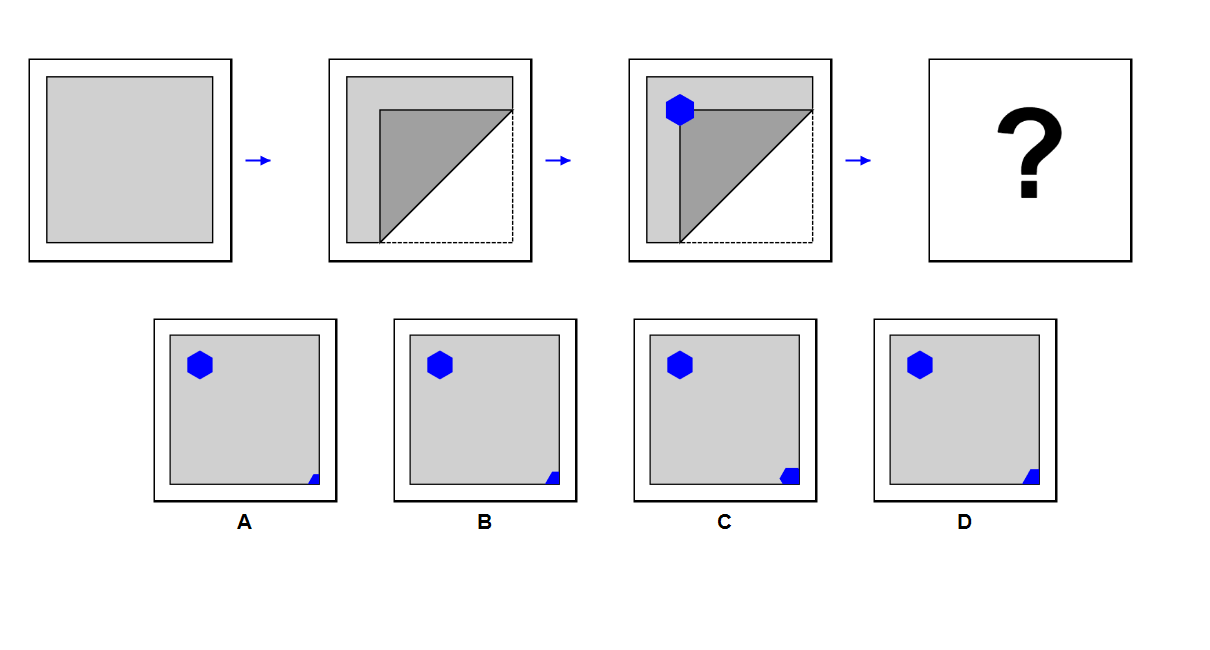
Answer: B